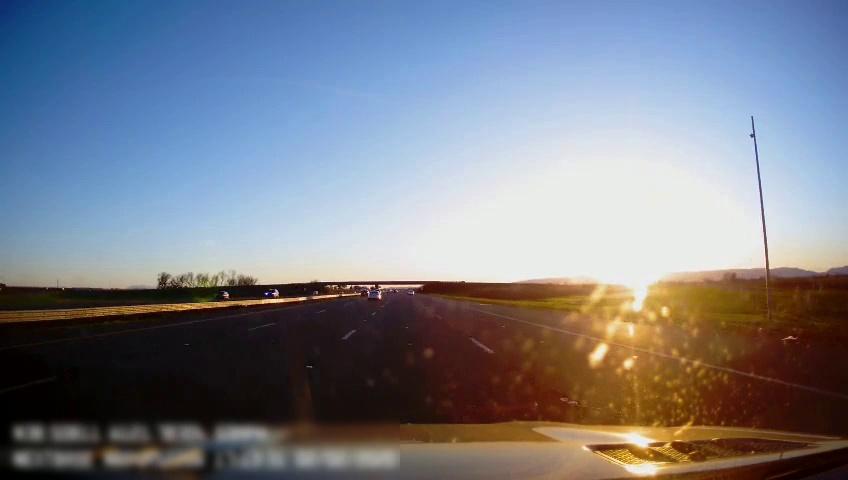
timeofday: Day
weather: Sunny
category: Drivable Space
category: Vehicles | Car
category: Vehicles | Car
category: Vehicles | SUV
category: Lanes | Alternate Lane
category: Lanes | Alternate Lane
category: Lanes | Current Lane
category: Lanes | Current Lane
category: Lanes | Alternate Lane